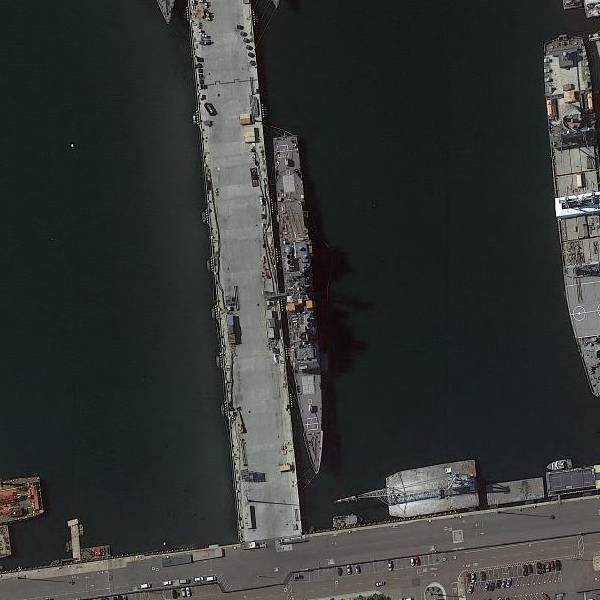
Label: Ticonderoga-class_cruiser